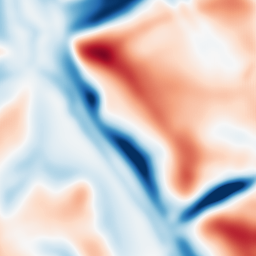
Category: multiscale
Decomposition family: dog
Decomposition parameters: sigma_low: 5
sigma_high: 20
Upsampling method: fft_zeropad
Upsampling parameters: scale: 8
Upsampling scale: 8